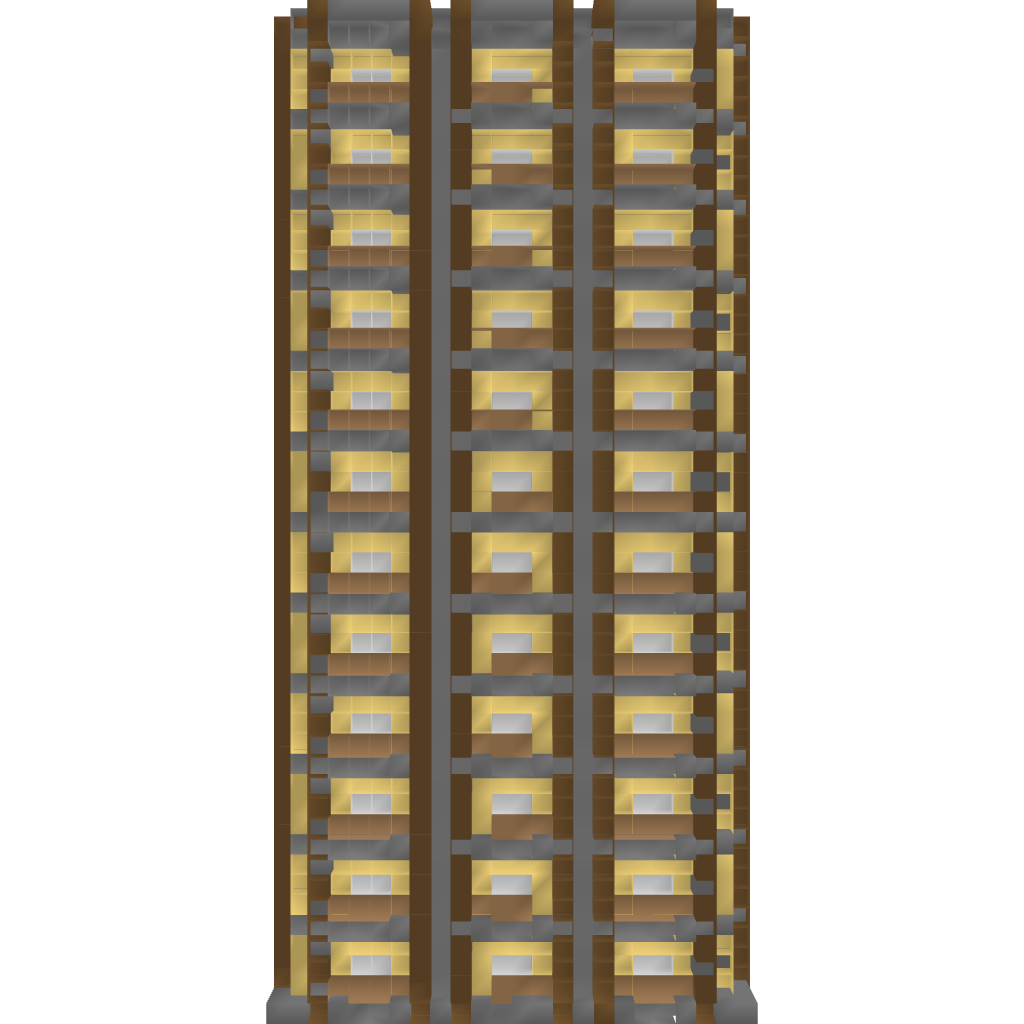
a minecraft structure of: Modern Skyscraper #1 bad low quality